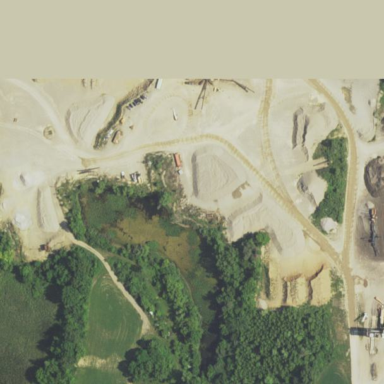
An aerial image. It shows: Quarry area marked as mine.